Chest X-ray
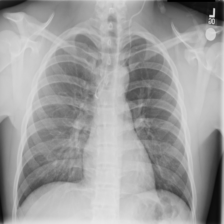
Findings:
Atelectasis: negative
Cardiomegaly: negative
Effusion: negative
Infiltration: negative
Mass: negative
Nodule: negative
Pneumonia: negative
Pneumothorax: negative
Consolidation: negative
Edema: negative
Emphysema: negative
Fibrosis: negative
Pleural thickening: negative
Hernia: negative